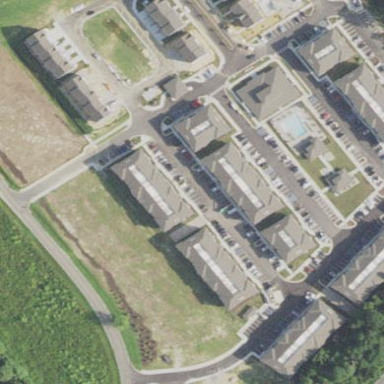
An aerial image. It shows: Residential area with apartments.